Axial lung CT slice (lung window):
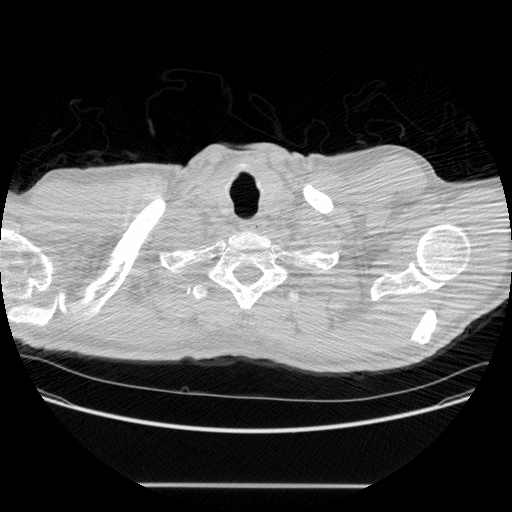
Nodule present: no